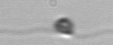
Label: flagellate